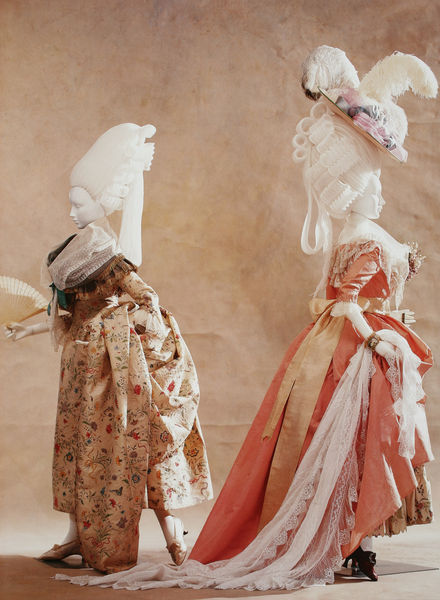
Titel: Kleider (Robes à l'anglaise)
Standort: Kyoto (Japan)
Institution: Kyoto Costume Institute
Schlagwörter: feder, weiß, blumen, damen, frau, frisur, frisuren, hut, hüte, kleid, kleider, orange, profil, rot, schal, schleier, tuch, ball, beige, fächer, mode, rock, schleife, wand, barock, falten, federn, haarschmuck, kleidung, samt, spitze, boden, figur, haare, kostüm, stoff, rokkoko, schleifen, brosche, locken, rokoko, rosa, perücke, schweif, schärpe, schleppe, japan, zwei, mieder, schuhe, tüll, figuren, rüschen, fecher, foto, unterrock, blumenmuster, druck, schnitt, scherpe, kleiderpuppen, puppe, puppen, armband, geblümt, hochfrisur, kostüme, federschmuck, absatz, schnallenschuhe, kitsch, perücken, textil, eleganz, roben, perrücke, rüschenärmel, unterröcke, stöckelschuhe, decolltee, federhüte, kleiderstoff, straußenfedern, #schuhe, kioto